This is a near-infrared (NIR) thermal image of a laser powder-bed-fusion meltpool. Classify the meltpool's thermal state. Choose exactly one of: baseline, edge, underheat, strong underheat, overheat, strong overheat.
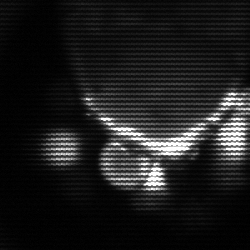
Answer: baseline